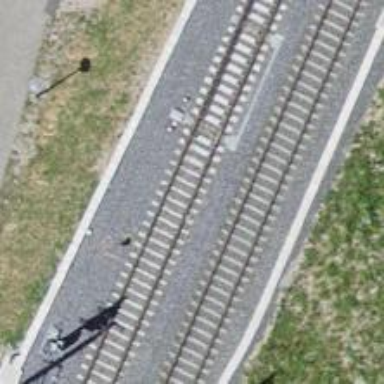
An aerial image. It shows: Single-track railway with electrified contact lines.